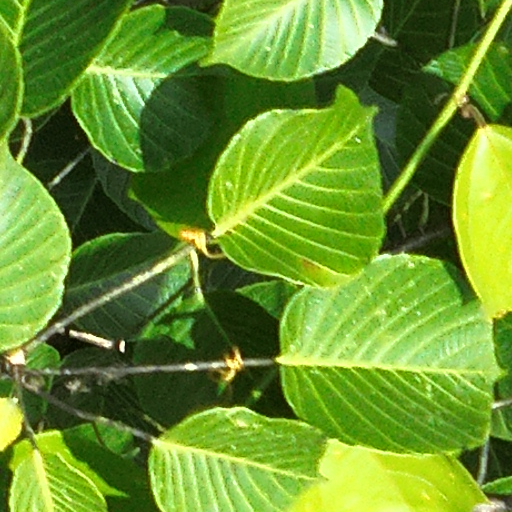
Species: Hura crepitans
GBIF accepted scientific name: Hura crepitans
Crown area (m\u00b2): 175.715